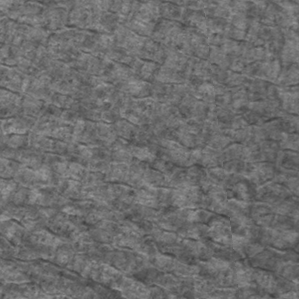
Label: frost